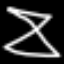
Label: hourglass